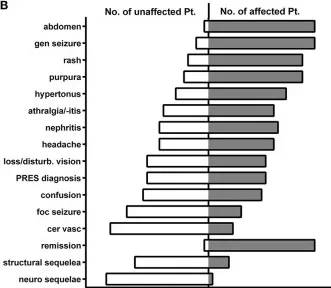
(B) Absolute numbers of patients who are not affected by different clinical manifestations are depicted on the left (open white bars), while the absolute number of reported patients affected are depicted to the right side (solid gray bars). Gen. Seizure, generalized seizure; loss/disturb. Vision, loss/disturbed vision; foc. Seizure, focal seizure; cer. Vasc. , cerebral vasculitis; neuro sequelae, neurological sequelae.
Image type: chart (chart)